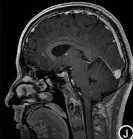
The follow-up after anti-syphilitic treatment indicated that the abnormal signal on the left frontal lobe was significantly absorbed in T1, T2 and enhanced scan (F-J).
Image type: radiology (mri)